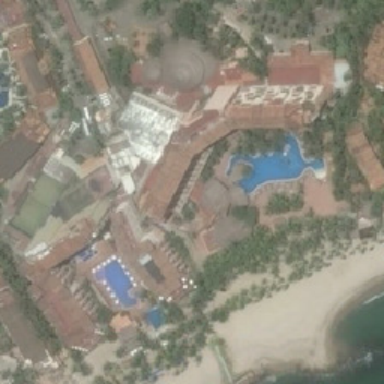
Many villas swimming pools and some plants constitute this resort near the sea .